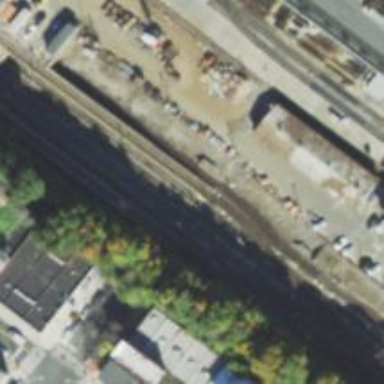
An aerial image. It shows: Yard area used for services next to electrified rail track with overhead electrification.